Question: I want to play a sound after the countdown timer is done.
Normally I will do it using this peace of code
'''
var audio = new Audio('path to file.mp3');
audio.play();
'''
But I get the following error
The thing is ... Google it self is doing it using a HTML5 audio tag
If you type 'countdown timer' into google search field it should show you the widget that plays a sound after the countdown timer is finished.
Here is how Googles timer look like, if you guys don't know what I'm talking about :)

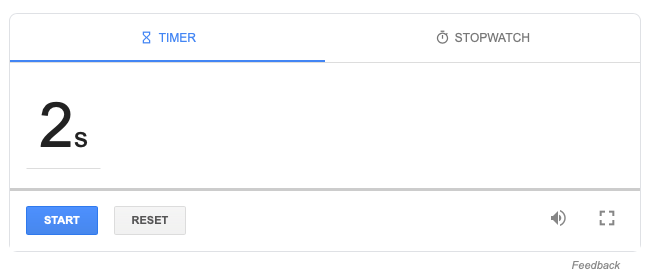
Answer: By making you click this "START" button, they ask for an user gesture and thus have marked their document as approved-by-user to play audio. This means they are not subject for chrome's <URL> anymore.
Now, Safari by default is even stricter than Chrome here, and a simple click on the document doesn't work: in this browser you need to start the playback from the user-event itself.
So in your case, it won't work, even if you did start the countdown from a click like Google.
The solution is then to start the playback from the click event, and to pause it immediately after. Doing so, your Element will be marked as approved-by-user and you will ave full control over it.
'''
const audio = new Audio("https://dl.dropboxusercontent.com/s/1cdwpm3gca9mlo0/kick.mp3");
let time = 5;
btn.onclick = e => {
// mark our audio element as approved by the user
audio.play().then(() => { // pause directly
audio.pause();
audio.currentTime = 0;
});
countdown();
btn.disabled = true;
};
function countdown() {
pre.textContent = --time;
if(time === 0) return onend();
setTimeout(countdown, 1000);
}
function onend() {
audio.play(); // now we're safe to play it
time = 5;
btn.disabled = false;
}
'''
'''
<button id="btn">start countdown</button><br>
<pre id="pre"></pre>
'''